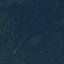
Land use / land cover class: Forest